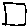
Label: square